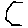
Label: hexagon